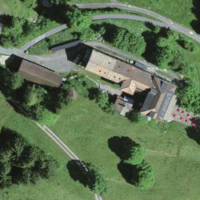
EUNIS habitat code: 23
Species observed at this site:
Milvus milvus
Eryngium alpinum
Phoenicurus ochruros
Parnassia palustris
Leontopodium nivale